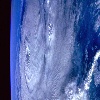
Label: cloud